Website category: university
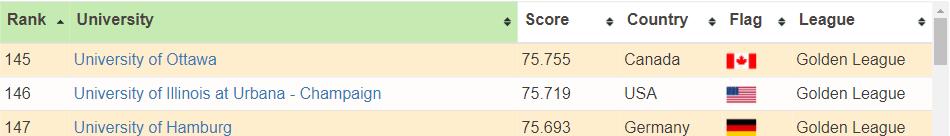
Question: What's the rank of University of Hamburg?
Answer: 147

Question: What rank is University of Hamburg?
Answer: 147

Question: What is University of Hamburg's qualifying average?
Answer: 147

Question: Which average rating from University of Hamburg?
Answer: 147

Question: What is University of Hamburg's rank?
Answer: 147

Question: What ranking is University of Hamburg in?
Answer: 147

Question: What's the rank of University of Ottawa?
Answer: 145

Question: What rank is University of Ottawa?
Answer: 145

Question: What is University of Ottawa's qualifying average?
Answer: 145

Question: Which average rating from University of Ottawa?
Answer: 145

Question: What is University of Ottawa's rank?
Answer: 145

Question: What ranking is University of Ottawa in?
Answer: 145

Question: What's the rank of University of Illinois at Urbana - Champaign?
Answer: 146

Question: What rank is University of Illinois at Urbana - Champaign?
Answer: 146

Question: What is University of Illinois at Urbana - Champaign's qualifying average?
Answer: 146

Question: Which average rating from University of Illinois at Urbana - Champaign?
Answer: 146

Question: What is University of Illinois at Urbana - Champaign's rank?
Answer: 146

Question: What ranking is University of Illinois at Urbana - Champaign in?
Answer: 146

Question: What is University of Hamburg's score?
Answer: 75.693

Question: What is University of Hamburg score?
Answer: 75.693

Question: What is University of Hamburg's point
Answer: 75.693

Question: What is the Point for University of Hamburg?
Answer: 75.693

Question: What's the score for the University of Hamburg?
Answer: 75.693

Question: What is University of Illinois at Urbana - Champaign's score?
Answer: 75.719

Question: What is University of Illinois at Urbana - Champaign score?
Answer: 75.719

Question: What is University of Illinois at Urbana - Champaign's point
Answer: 75.719

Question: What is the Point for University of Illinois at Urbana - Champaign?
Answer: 75.719

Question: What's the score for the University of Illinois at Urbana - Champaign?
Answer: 75.719

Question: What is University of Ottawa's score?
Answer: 75.755

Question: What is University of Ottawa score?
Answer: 75.755

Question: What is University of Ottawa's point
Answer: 75.755

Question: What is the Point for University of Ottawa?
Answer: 75.755

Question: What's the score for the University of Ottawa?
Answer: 75.755

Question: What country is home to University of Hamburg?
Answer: Germany

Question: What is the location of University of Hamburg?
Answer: Germany

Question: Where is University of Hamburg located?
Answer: Germany

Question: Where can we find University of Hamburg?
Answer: Germany

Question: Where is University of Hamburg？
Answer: Germany

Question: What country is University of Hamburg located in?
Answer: Germany

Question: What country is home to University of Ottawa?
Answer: Canada

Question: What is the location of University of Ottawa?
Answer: Canada

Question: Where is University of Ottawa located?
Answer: Canada

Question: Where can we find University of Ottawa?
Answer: Canada

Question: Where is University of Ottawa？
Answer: Canada

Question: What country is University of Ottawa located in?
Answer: Canada

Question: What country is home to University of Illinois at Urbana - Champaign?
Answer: USA

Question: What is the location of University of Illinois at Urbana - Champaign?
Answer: USA

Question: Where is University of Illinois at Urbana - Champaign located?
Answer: USA

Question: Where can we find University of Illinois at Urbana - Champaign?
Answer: USA

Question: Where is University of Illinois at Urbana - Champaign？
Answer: USA

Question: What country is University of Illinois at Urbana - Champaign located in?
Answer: USA

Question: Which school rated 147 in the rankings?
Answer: University of Hamburg

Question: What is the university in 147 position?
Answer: University of Hamburg

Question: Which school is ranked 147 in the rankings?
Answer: University of Hamburg

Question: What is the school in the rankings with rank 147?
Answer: University of Hamburg

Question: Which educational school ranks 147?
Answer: University of Hamburg

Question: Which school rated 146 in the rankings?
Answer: University of Illinois at Urbana - Champaign

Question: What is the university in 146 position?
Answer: University of Illinois at Urbana - Champaign

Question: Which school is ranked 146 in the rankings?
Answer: University of Illinois at Urbana - Champaign

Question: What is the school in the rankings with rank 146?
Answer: University of Illinois at Urbana - Champaign

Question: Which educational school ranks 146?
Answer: University of Illinois at Urbana - Champaign

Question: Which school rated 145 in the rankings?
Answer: University of Ottawa

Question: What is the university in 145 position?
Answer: University of Ottawa

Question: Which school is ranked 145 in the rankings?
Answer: University of Ottawa